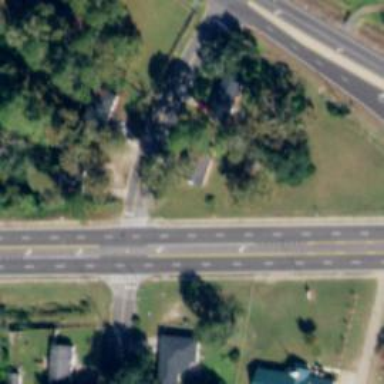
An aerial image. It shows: Stop road.